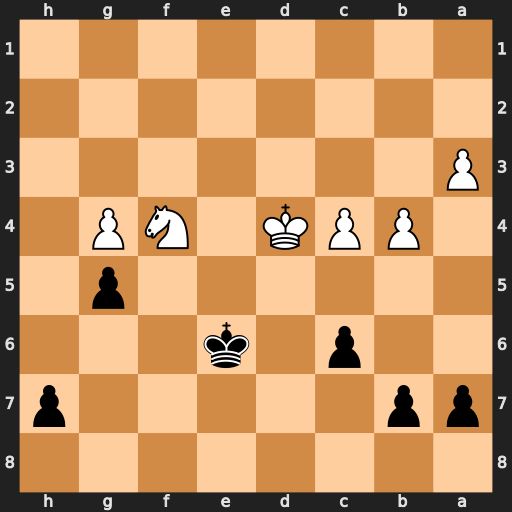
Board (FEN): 8/pp5p/2p1k3/6p1/1PPK1NP1/P7/8/8
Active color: b
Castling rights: -
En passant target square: -
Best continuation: gxf4 Ke4 f3 Kxf3 Ke5